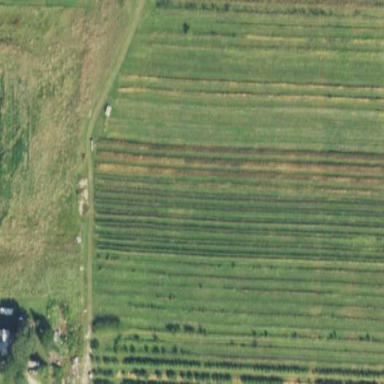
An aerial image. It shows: Orchard.